Question: I want a settings button like this
But I am unable to place the button. I cant find proper documentation for this.
Code
'''
<mui:ModernWindow x:Class="EDiscoveryUI.MainWindow"
xmlns:mui="http://firstfloorsoftware.com/ModernUI"
xmlns="http://schemas.microsoft.com/winfx/2006/xaml/presentation"
xmlns:local="clr-namespace:EDiscoveryCore;assembly=EDiscoveryCore"
xmlns:x="http://schemas.microsoft.com/winfx/2006/xaml"
Title="eDiscovery" BorderBrush="SkyBlue" BorderThickness="2" Height="999" Width="1071" WindowState="Maximized" x:Name="MainWindows">
<mui:ModernWindow.MenuLinkGroups >
<mui:LinkGroup DisplayName="File" x:Name="FileMenuGroup" >
<mui:LinkGroup.Links >
<mui:Link DisplayName="New Project" Source="/NewProjectUC.xaml" />
<mui:Link DisplayName="Open Recent" />
<mui:Link DisplayName="Exit" />
</mui:LinkGroup.Links>
</mui:LinkGroup>
<mui:LinkGroup DisplayName="View">
<mui:LinkGroup.Links>
</mui:LinkGroup.Links>
</mui:LinkGroup>
</mui:ModernWindow.MenuLinkGroups>
</mui:ModernWindow>
'''
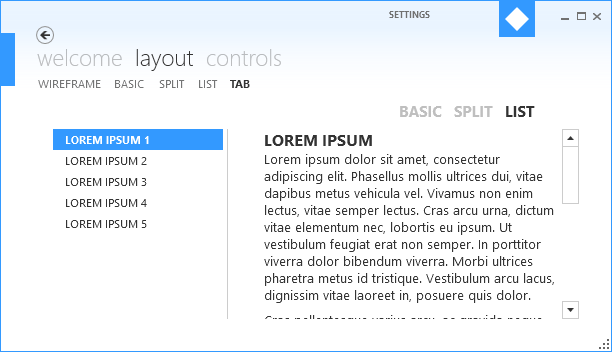
Answer: Try this code:
'''
<mui:ModernWindow.TitleLinks>
<mui:Link DisplayName="Settings" Source="/Pages/Settings.xaml" />
<mui:Link DisplayName="Help" Source="http://mui.codeplex.com" />
</mui:ModernWindow.TitleLinks>
'''
Regards,